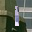
Label: 1